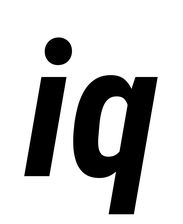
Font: Roboto-Italic_Condensed_Bold_Italic